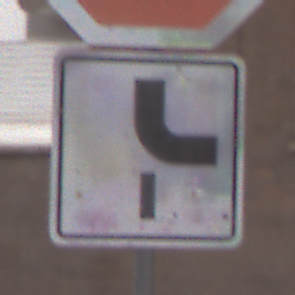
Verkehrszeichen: VerlaufVorfahrtsstrasse10
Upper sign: Stop
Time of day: MorningAfternoon
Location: Outdoor (Urban)
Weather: Overcast
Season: NotSpecified
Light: Natural